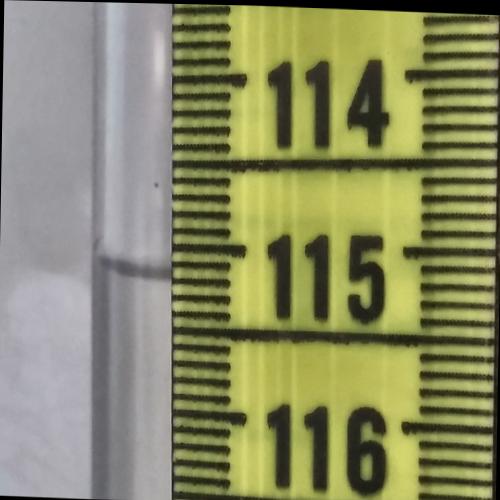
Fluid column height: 115.2 cm